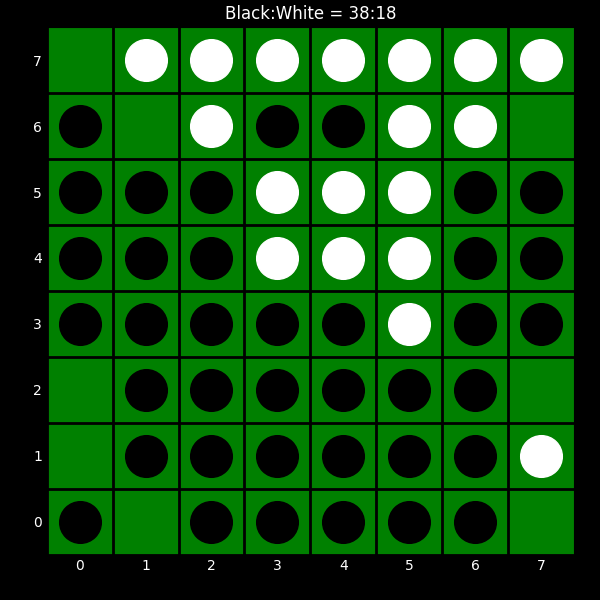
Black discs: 38
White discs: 18